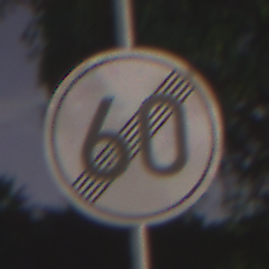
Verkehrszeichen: EndeGeschwindigkeit60
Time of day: Night
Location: Outdoor (Suburban)
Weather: PartlyCloudy
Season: NotSpecified
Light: Artificial